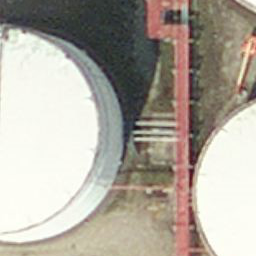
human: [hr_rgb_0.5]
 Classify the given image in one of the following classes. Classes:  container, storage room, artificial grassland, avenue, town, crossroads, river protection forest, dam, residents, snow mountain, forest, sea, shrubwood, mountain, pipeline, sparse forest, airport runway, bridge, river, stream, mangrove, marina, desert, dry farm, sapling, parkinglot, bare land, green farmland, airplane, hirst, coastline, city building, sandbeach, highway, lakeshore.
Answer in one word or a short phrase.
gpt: storage room